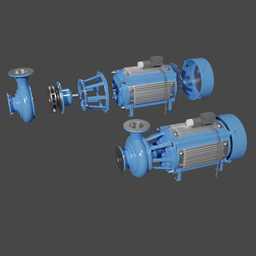
Label: mechanical